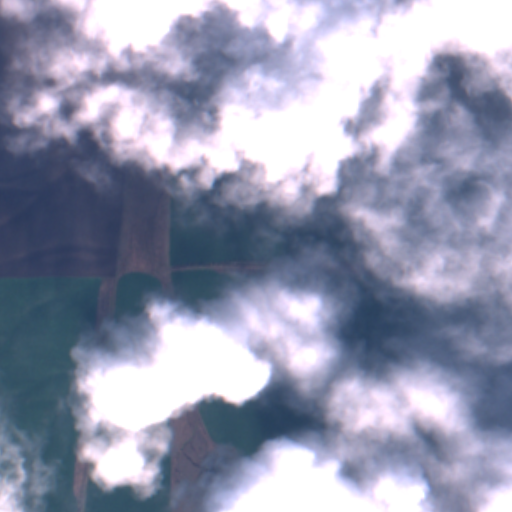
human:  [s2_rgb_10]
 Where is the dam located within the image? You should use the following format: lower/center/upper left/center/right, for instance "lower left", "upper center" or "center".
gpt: The dam is located in the lower center of the image.
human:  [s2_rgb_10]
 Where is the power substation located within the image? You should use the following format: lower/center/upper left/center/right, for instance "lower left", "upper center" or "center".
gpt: The power substation is located in the upper center of the image.
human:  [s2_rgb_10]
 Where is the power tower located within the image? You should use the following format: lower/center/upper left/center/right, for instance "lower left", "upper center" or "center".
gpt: The power tower is located in the upper right of the image.
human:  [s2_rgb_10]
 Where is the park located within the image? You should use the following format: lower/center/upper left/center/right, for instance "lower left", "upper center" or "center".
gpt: There is no park in the image.